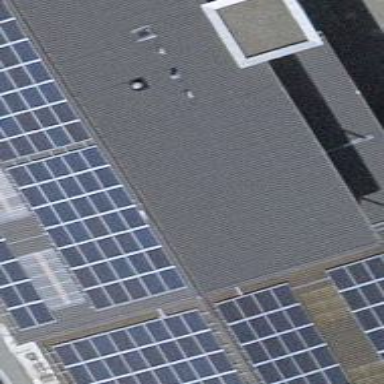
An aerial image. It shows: Solar power generator with photovoltaic panels.